Interaction volume radius: 5 \u00c5
Interaction volume height: 15 \u00c5
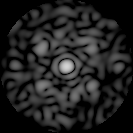
Disorder parameter: 0.6822